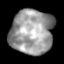
Tissue: lung
Cell type: Epithelial cells
Senescence score: 0.206
Nuclear area (px): 1862
Mean DAPI intensity: 155.823